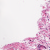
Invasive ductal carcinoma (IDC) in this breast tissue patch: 0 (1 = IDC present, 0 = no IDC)